Question: It seems that Google is now serving Open Sans Regular 400 as italic. Anyone else experiencing the same issue?
Preview tools from various websites suggest the same. This screenshot is from <URL>

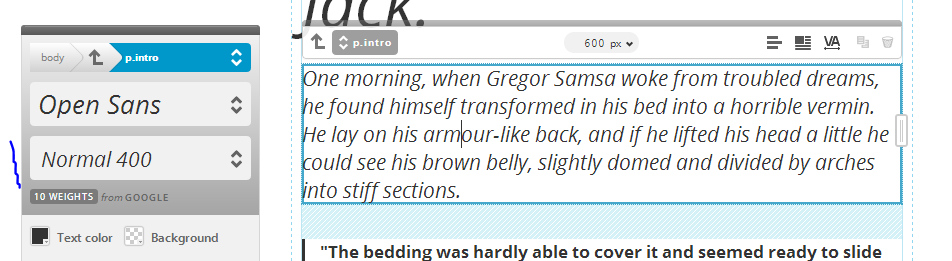
Answer: I found the reason for the issue:
I had installed of Google's Open Sans font styles (Bold, Bold Italic, Italic, etc), but not Regular 400, using the service called SkyFonts.
When any website offered to serve a webfont-version of Open Sans, Chrome obviously resolved to using the system font Open Sans, falling back to 400 italic, which was the closest to 400 Regular, rather than downloading the webfonts.
Internet Explorer was not handling the issue the same way, and managed thus to present the webfont instead of using the closest matched system font.
### Solution
The solution was one of the following:
1. Remove all locally installed Open Sans font variations
2. Install the missing 400 regular font variation in addition to those already there